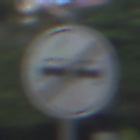
Verkehrszeichen: EndeUeberholverbot
Umgebung: Outdoor, Suburban
Tageszeit: MorningAfternoon
Wetter: PartlyCloudy
Licht: Natural
Jahreszeit: NotSpecified
Kontrast: LowContrast